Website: home-depot
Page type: payment
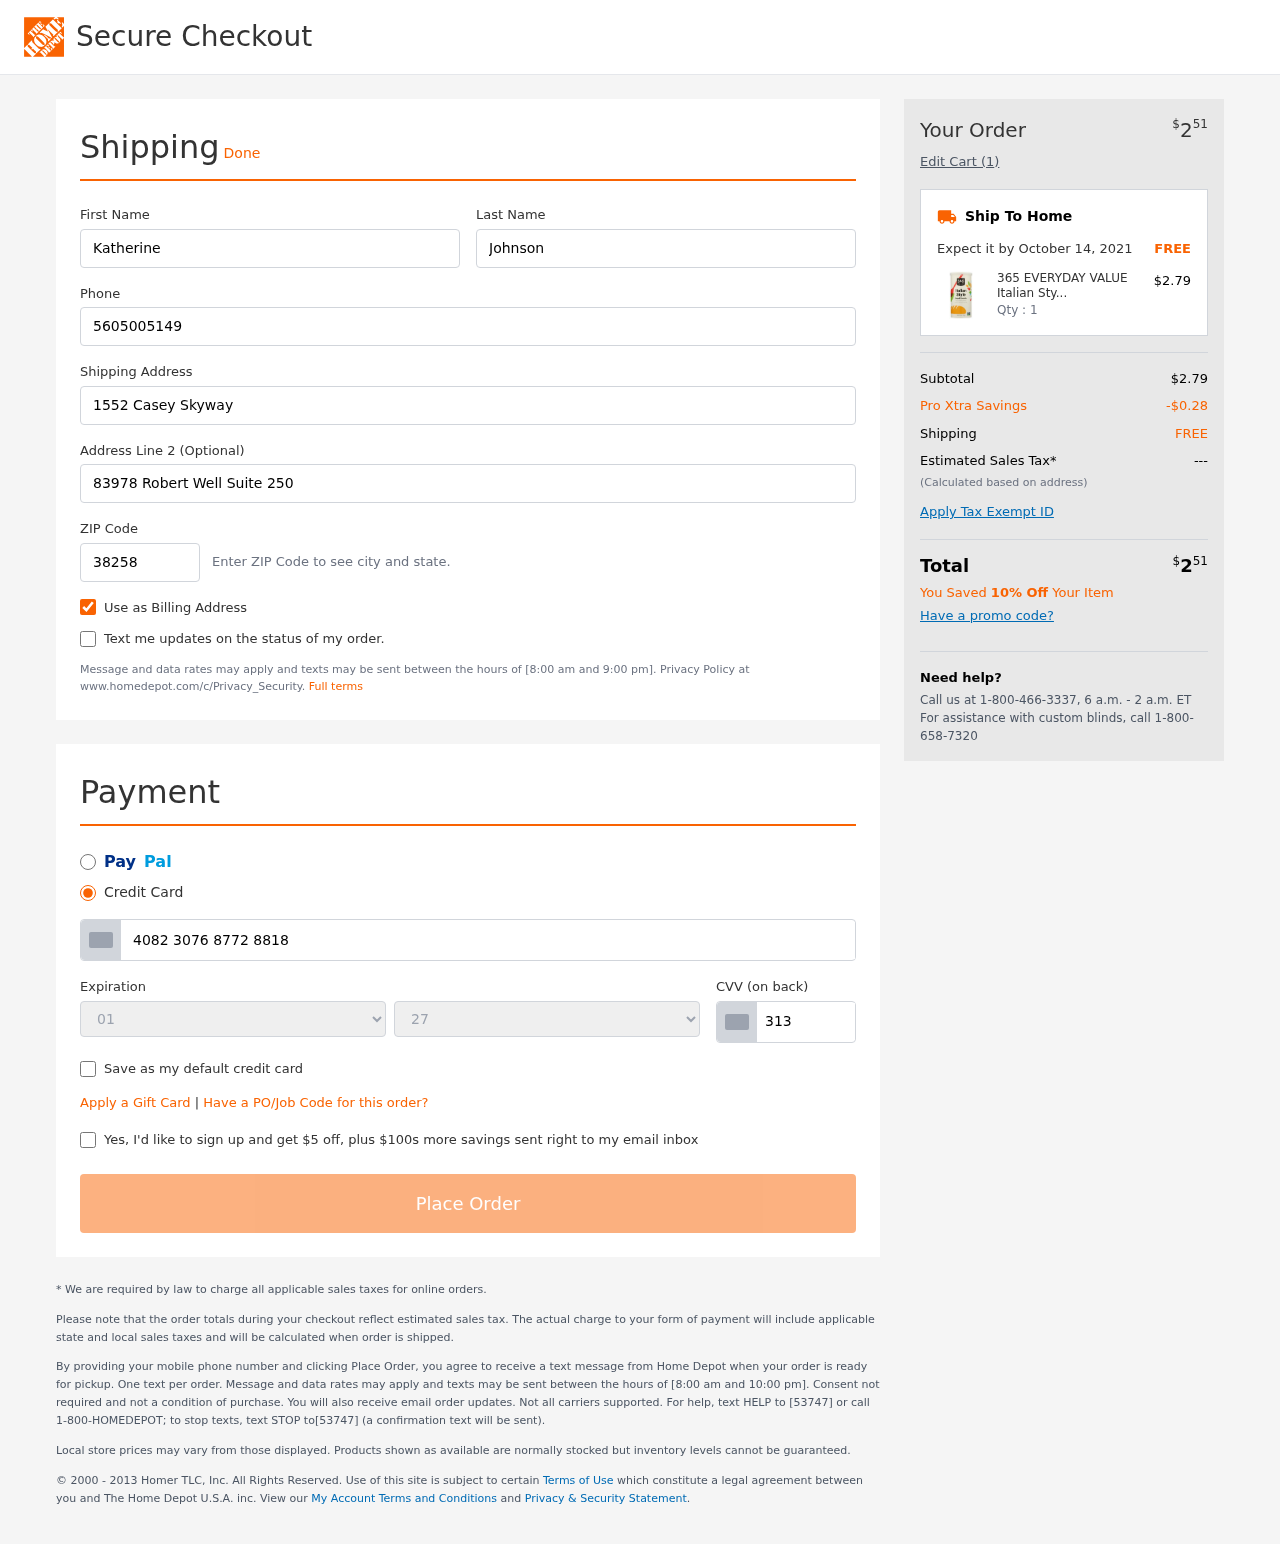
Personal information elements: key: PII_CARD_CVV
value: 313
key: PII_CARD_EXPIRY_MONTH
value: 01
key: PII_CARD_EXPIRY_YEAR
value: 27
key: PII_CARD_NUMBER
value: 4082 3076 8772 8818
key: PII_FIRSTNAME
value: Katherine
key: PII_LASTNAME
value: Johnson
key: PII_PHONE
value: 5605005149
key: PII_POSTCODE
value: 38258
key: PII_STREET
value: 1552 Casey Skyway
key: PII_STREET2
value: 83978 Robert Well Suite 250
Product elements: key: PRODUCT1_NAME
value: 365 EVERYDAY VALUE Italian Style Bread Crumbs, 15 OZ
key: PRODUCT1_PRICE
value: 2.79
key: PRODUCT1_QUANTITY
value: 1
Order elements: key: ORDER_TOTAL
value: $251
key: ORDER_NUM_ITEMS
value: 1
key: ORDER_DELIVERY_DATE
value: October 14, 2021
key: ORDER_SUBTOTAL
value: $2.79
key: ORDER_DISCOUNT
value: -$0.28
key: ORDER_SHIPPING_COST
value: FREE